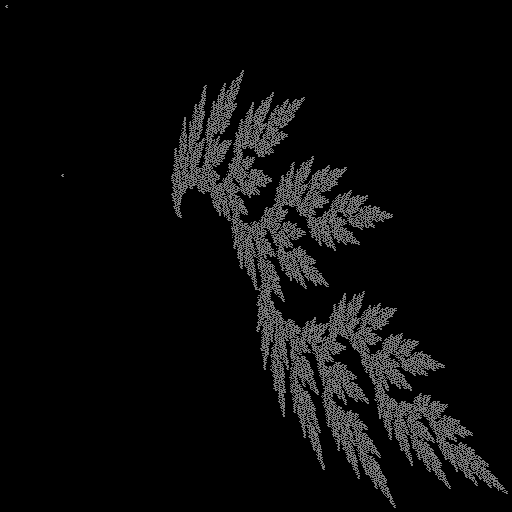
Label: cedarleaf